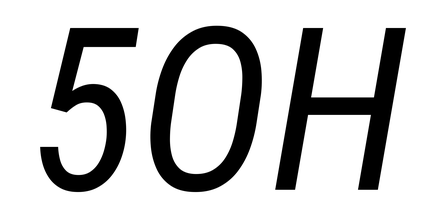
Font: Roboto-Italic_Condensed_Italic